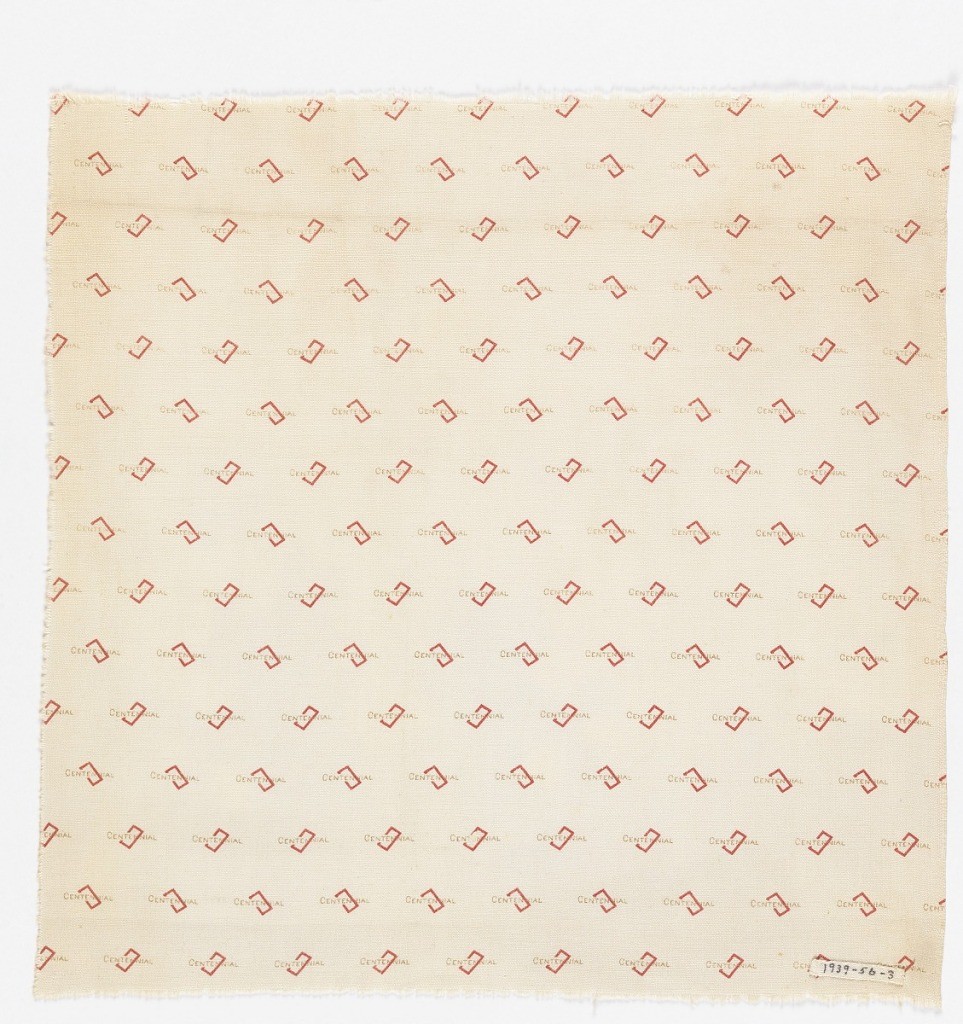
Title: Textile
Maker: American Print Works, founded 1835
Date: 1876
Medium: cotton Technique: printed on plain weave
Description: White fabric printed in a design showing a red rectangle with the word "Centennial" in brown.